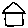
Label: house